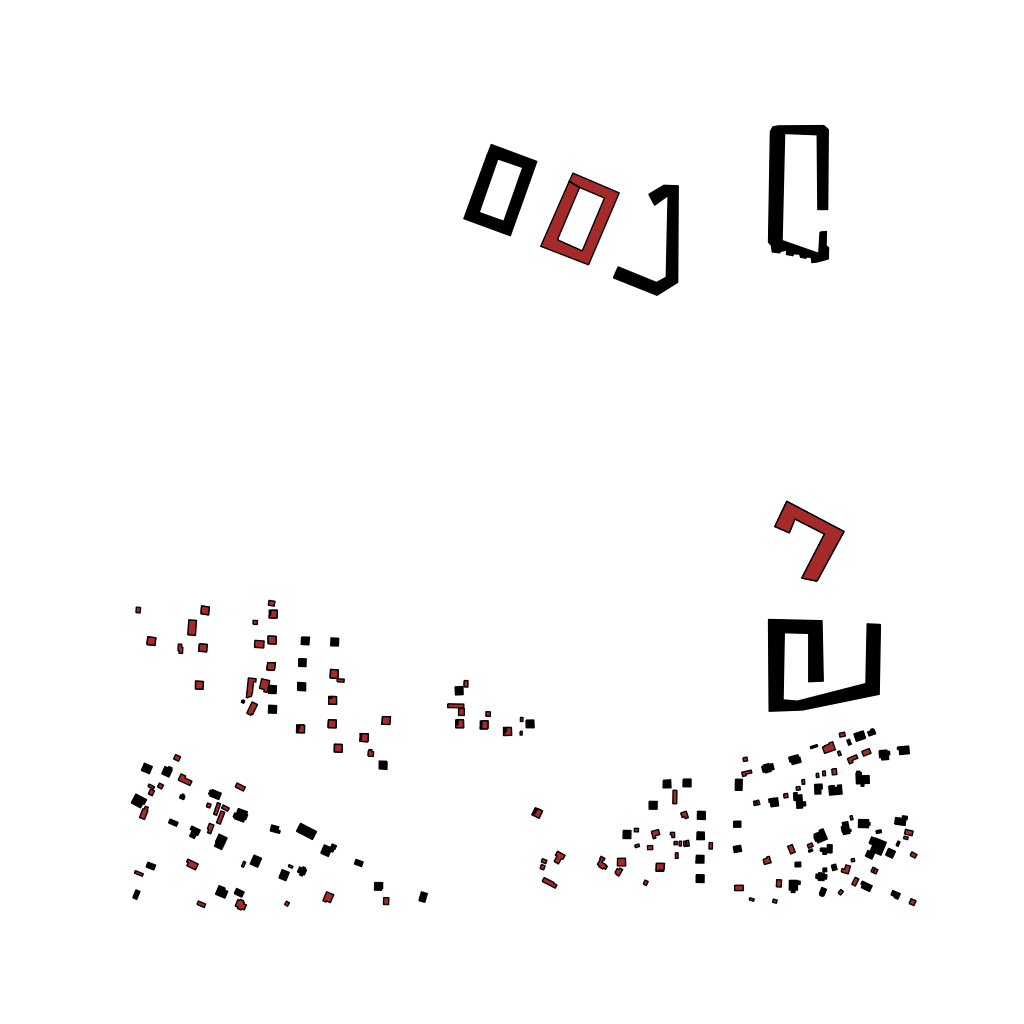
Tags: overhead vector_map, recreation, residential, special, individual_rise, low_rise, medium_rise, density_1, Building, Facility, 1.0 km²